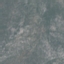
Land use / land cover class: HerbaceousVegetation